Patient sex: M
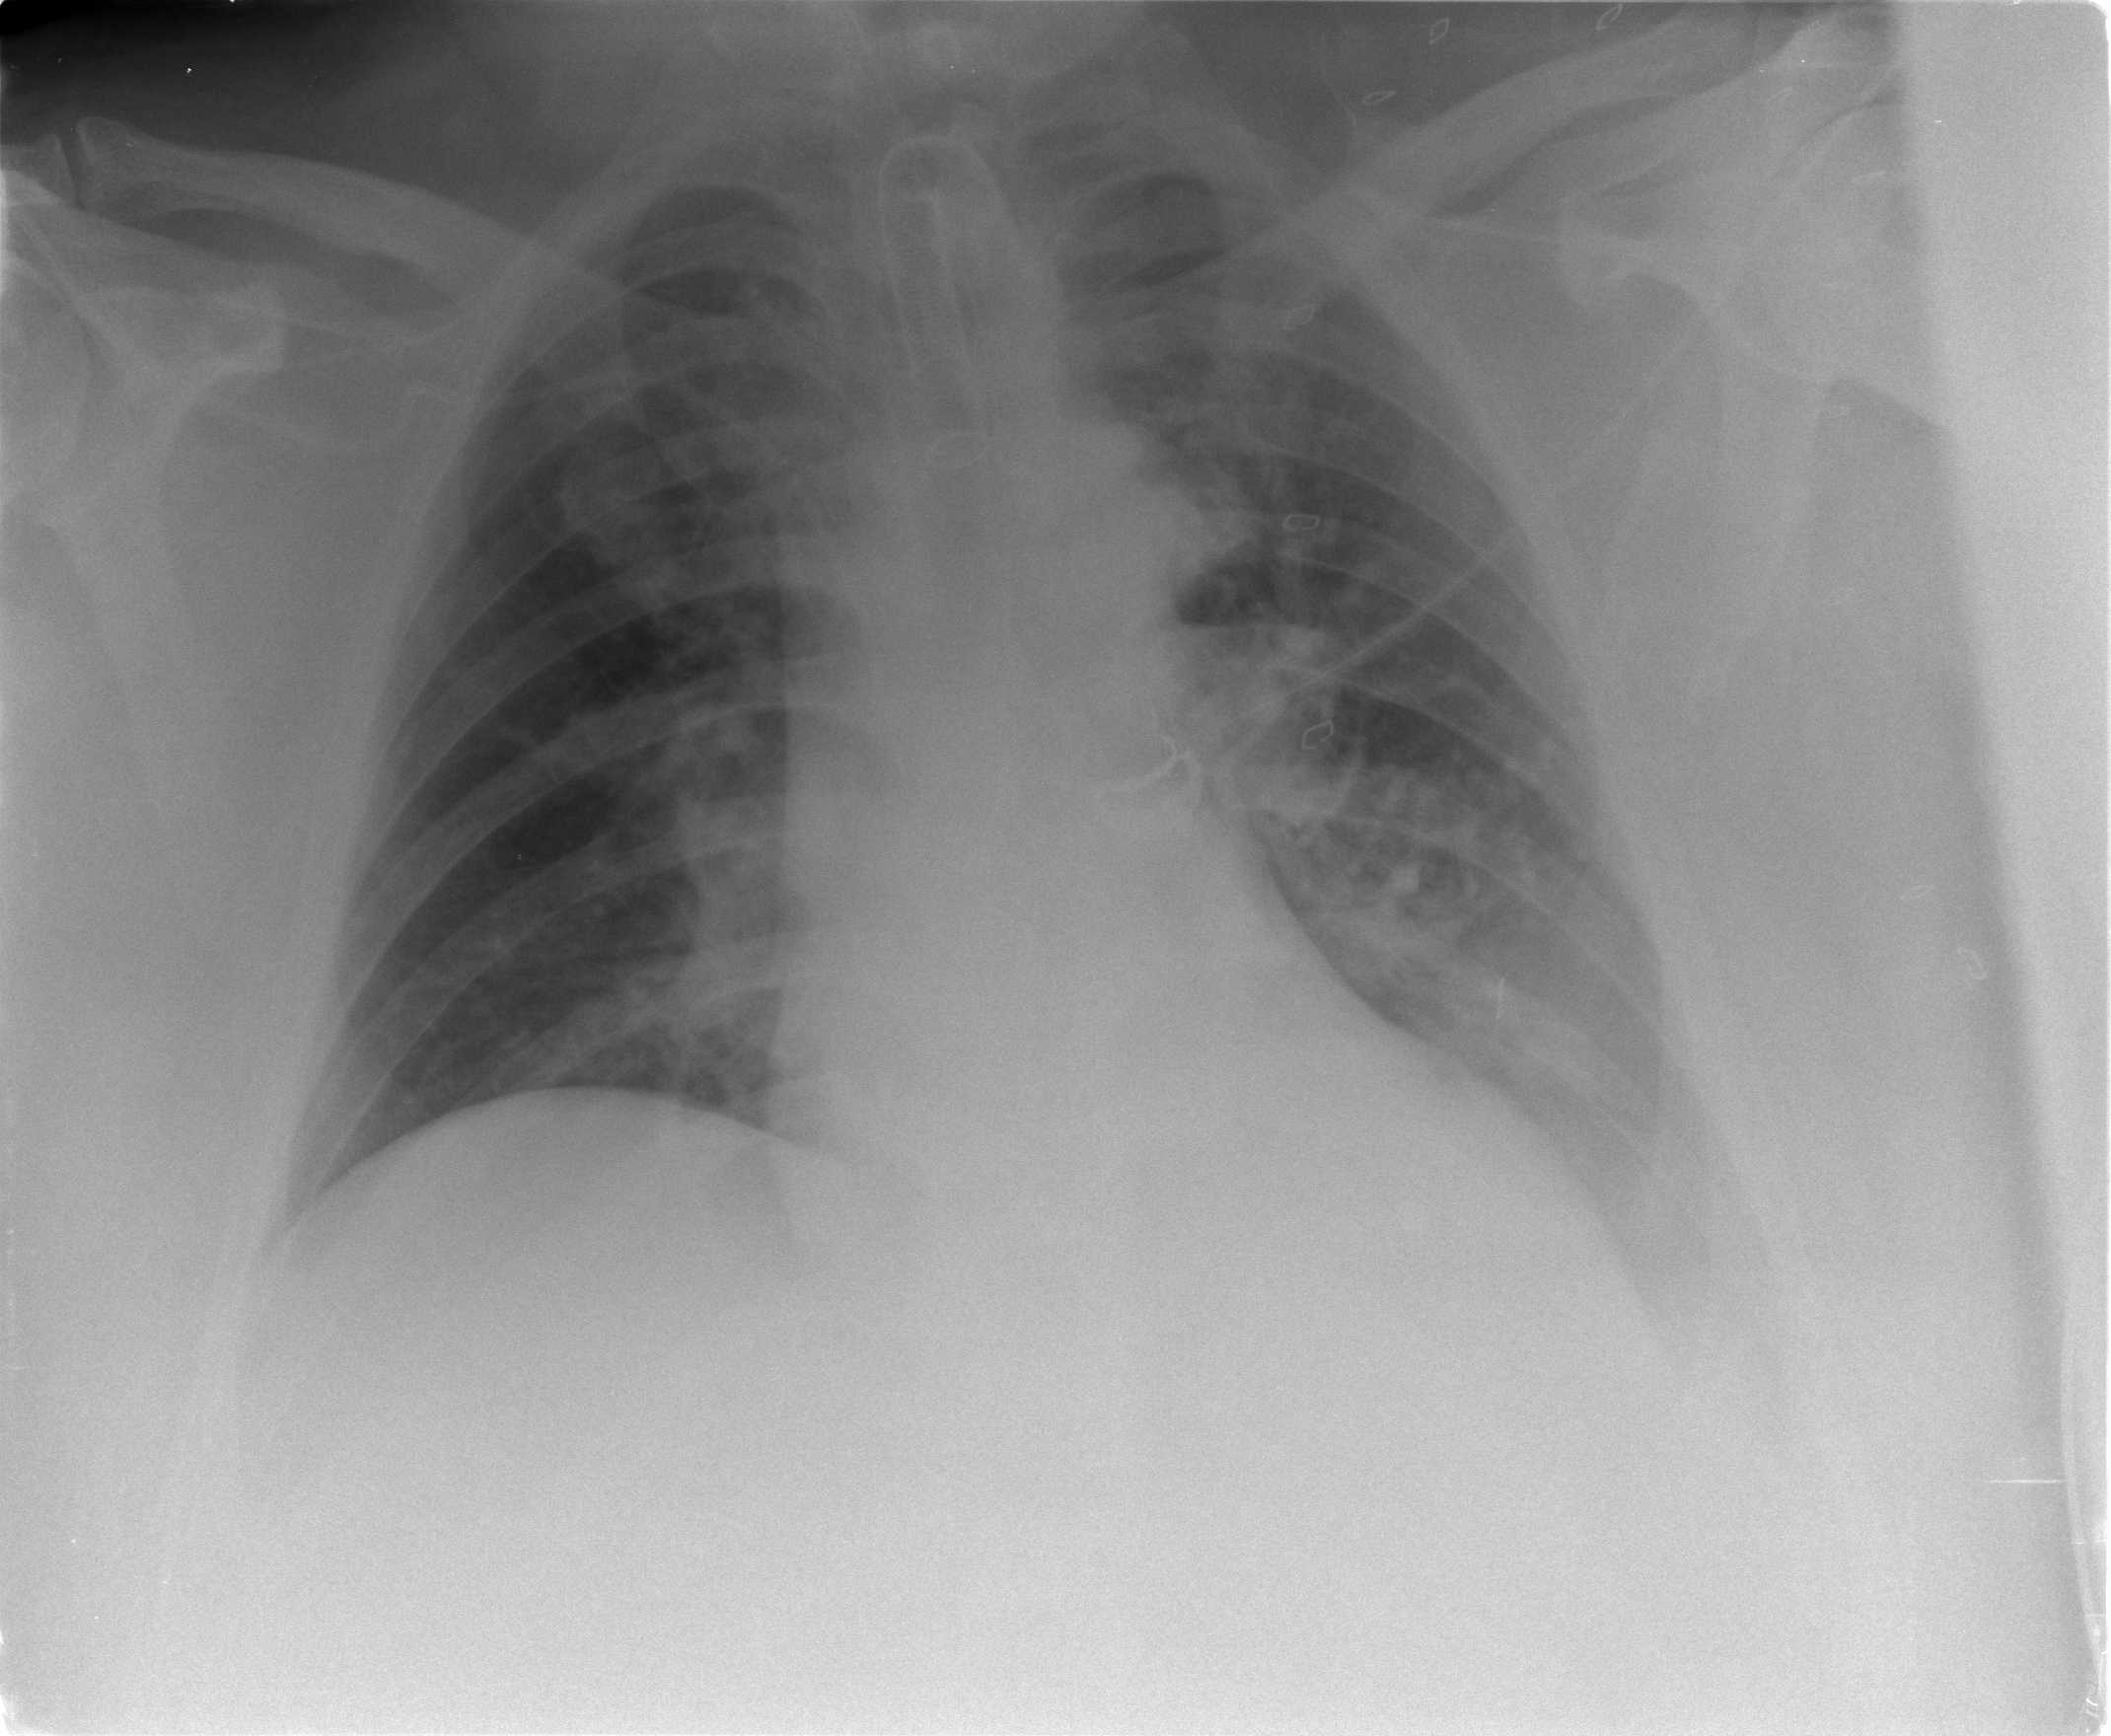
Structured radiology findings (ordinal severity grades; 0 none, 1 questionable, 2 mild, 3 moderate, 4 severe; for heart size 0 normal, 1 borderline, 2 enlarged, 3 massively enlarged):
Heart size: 0
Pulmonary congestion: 2
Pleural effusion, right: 1
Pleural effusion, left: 2
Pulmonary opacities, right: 0
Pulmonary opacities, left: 2
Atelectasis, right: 1
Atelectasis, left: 2